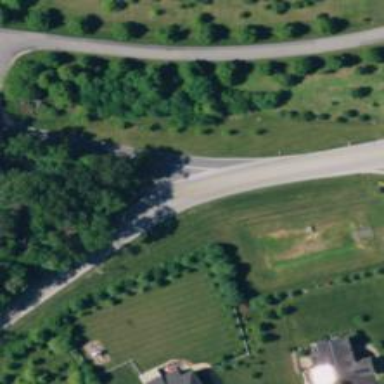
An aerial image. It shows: Tertiary link road with asphalt surface.